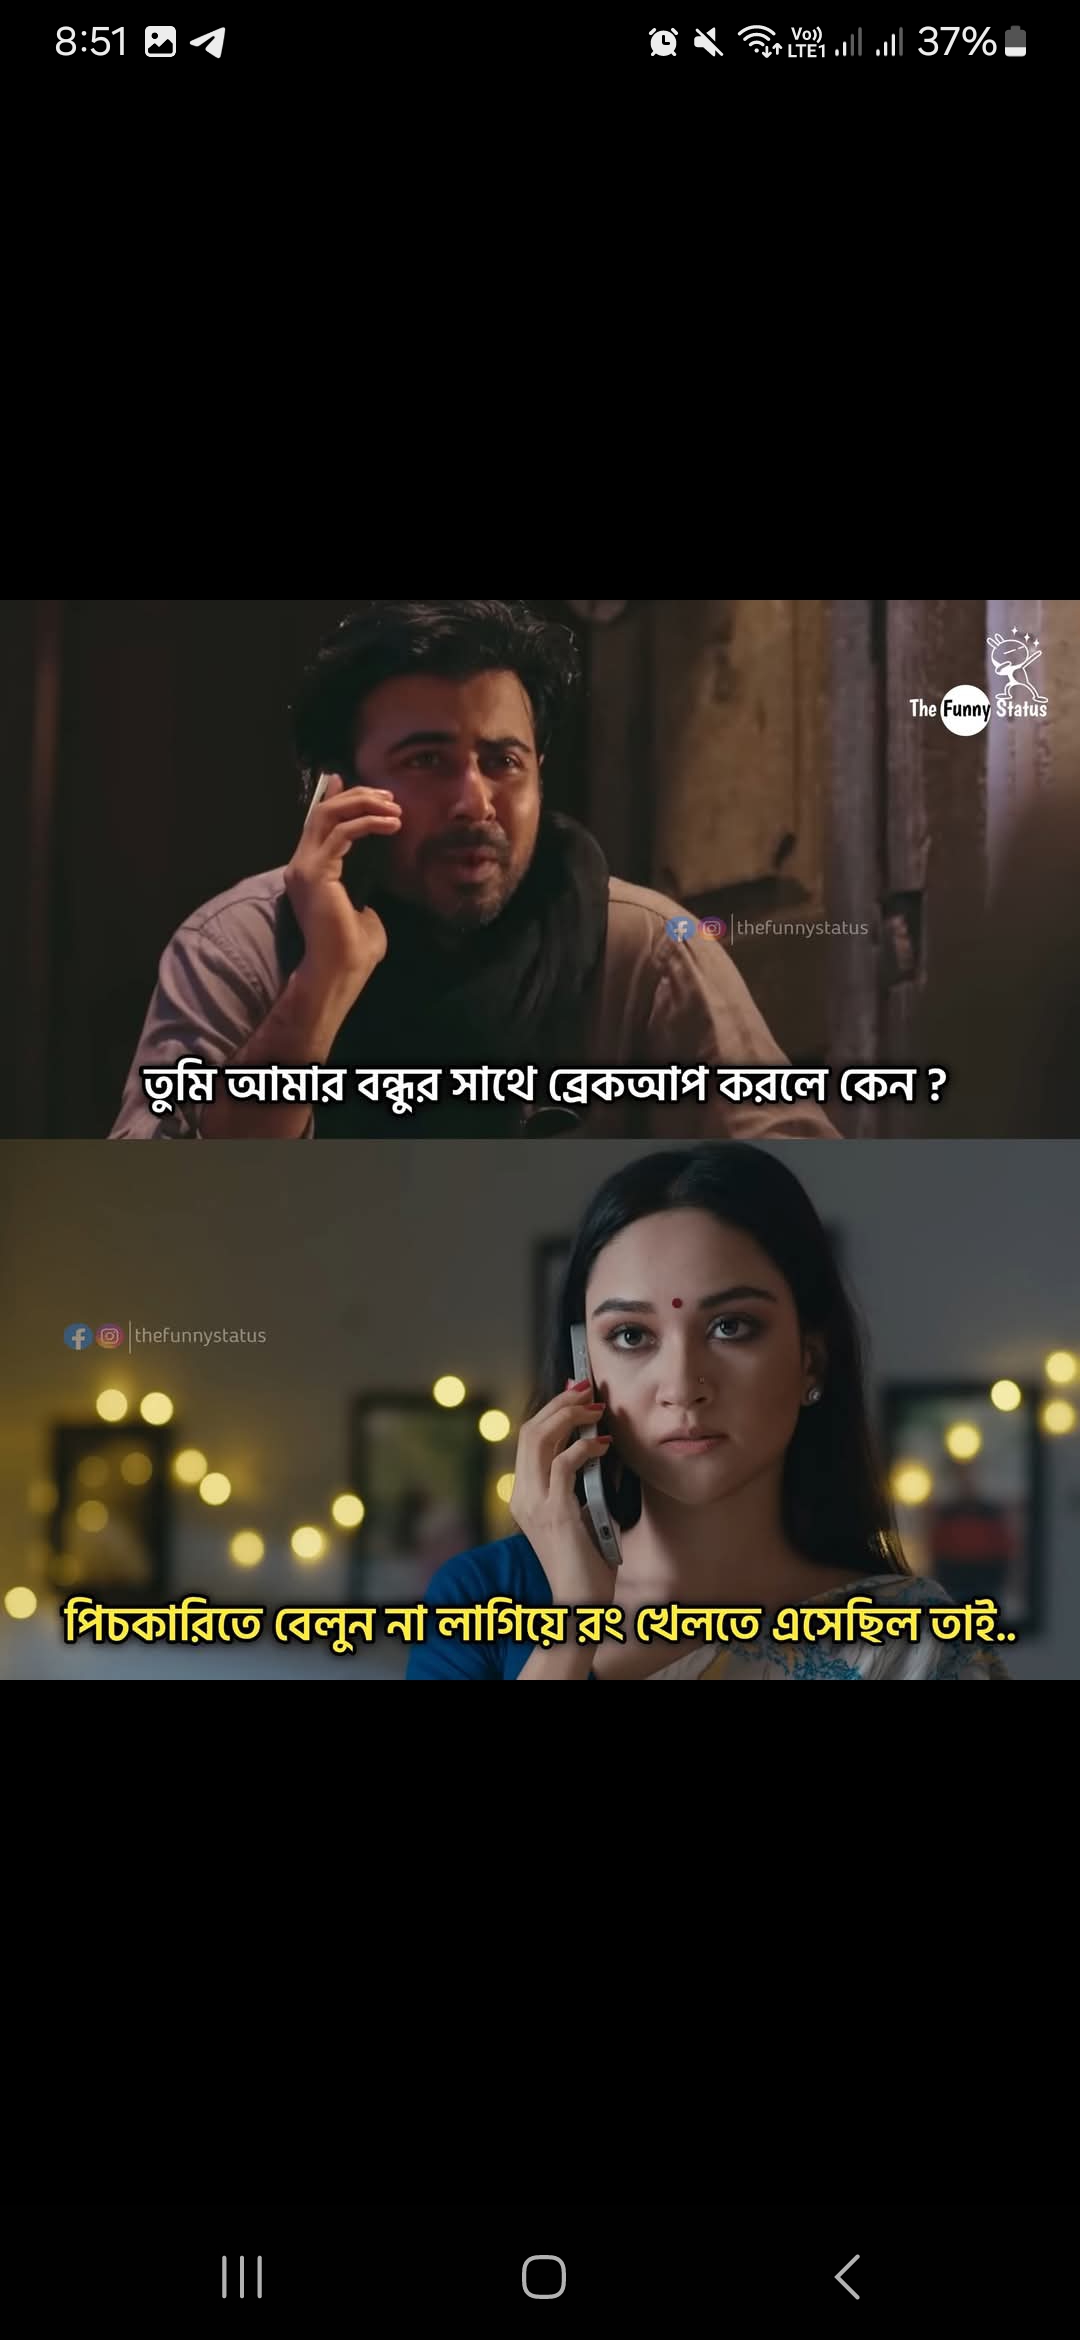
Text: তুমি আমার বন্ধুর সাথে ব্রেকআপ করলে কেন?
পিচকারিতে বেলুন না লাগিয়ে রং খেলতে এসেছিল তাই..
Label: Non Hate